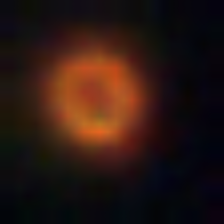
Taxon: NanoPlankton
Group: Other